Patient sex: M
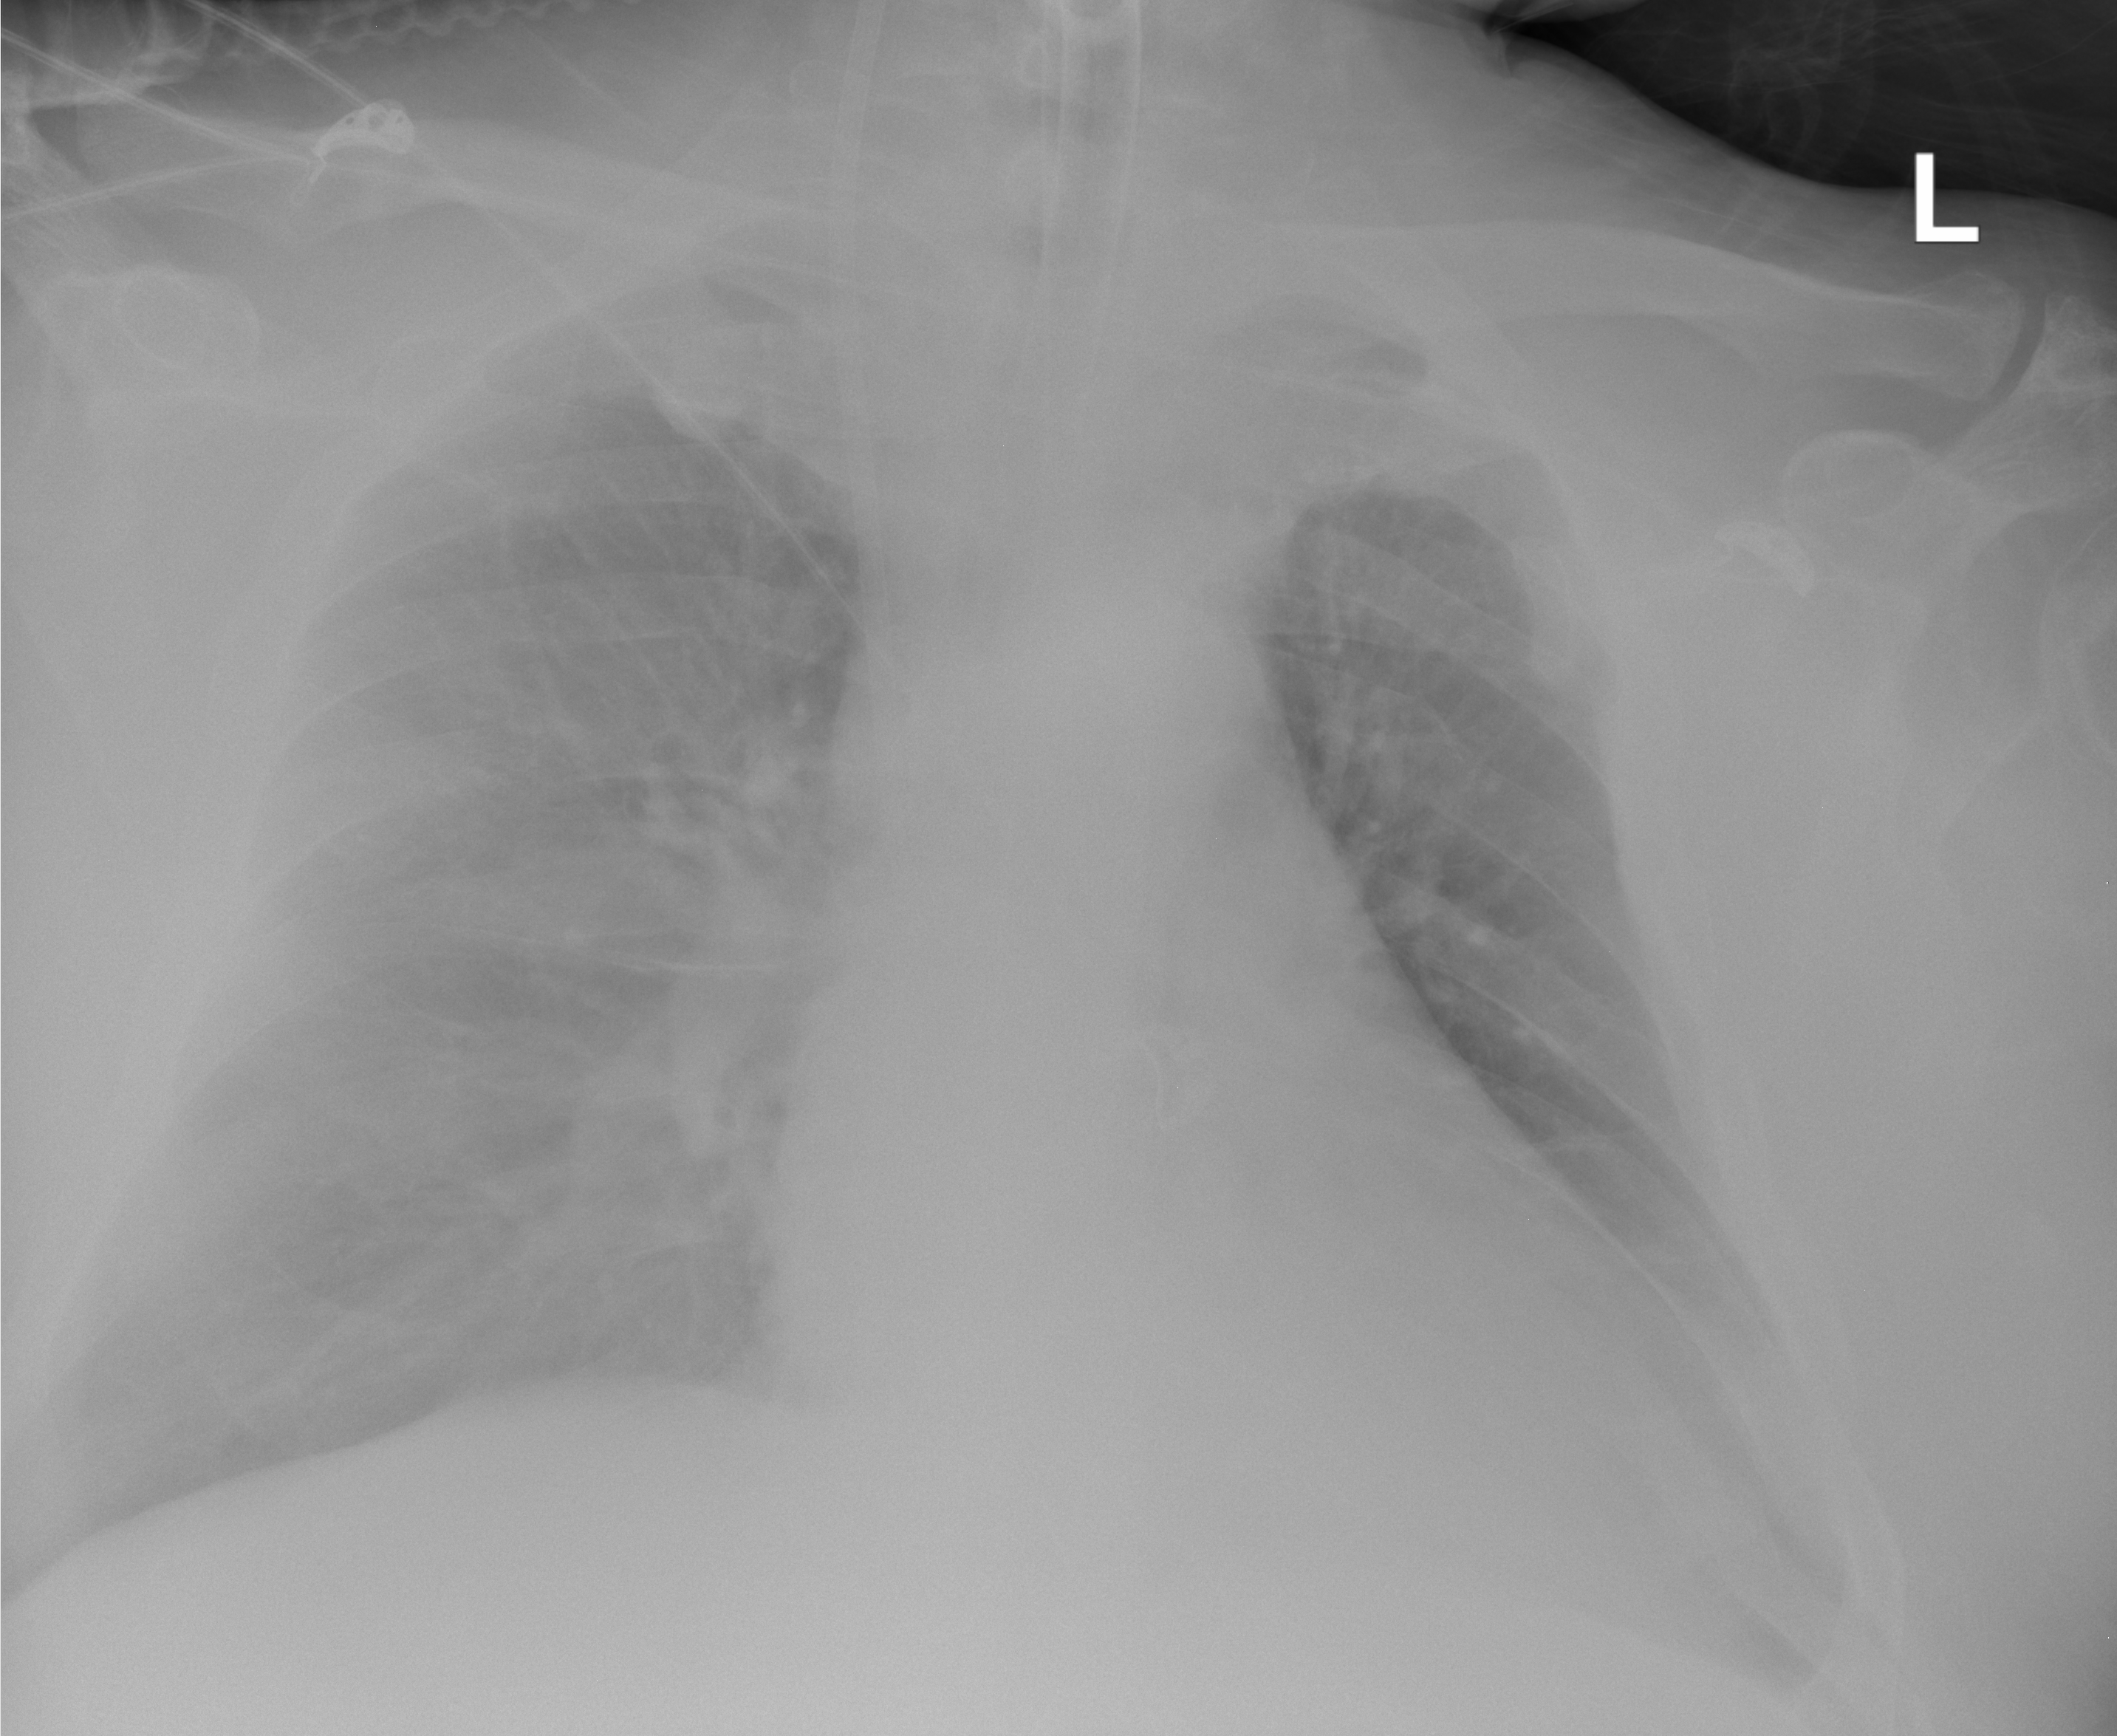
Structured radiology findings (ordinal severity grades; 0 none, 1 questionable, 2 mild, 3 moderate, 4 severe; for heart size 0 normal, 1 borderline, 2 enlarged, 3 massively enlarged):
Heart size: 2
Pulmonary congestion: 3
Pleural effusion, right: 2
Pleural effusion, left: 2
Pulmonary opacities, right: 1
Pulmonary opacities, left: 0
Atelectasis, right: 2
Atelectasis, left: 2